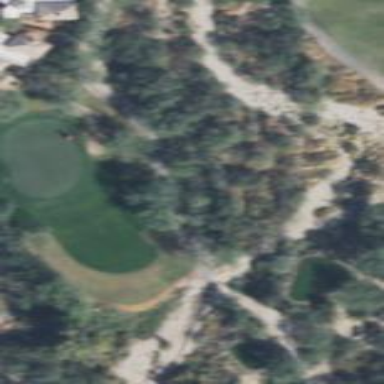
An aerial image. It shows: Area of rough grass used for golf.